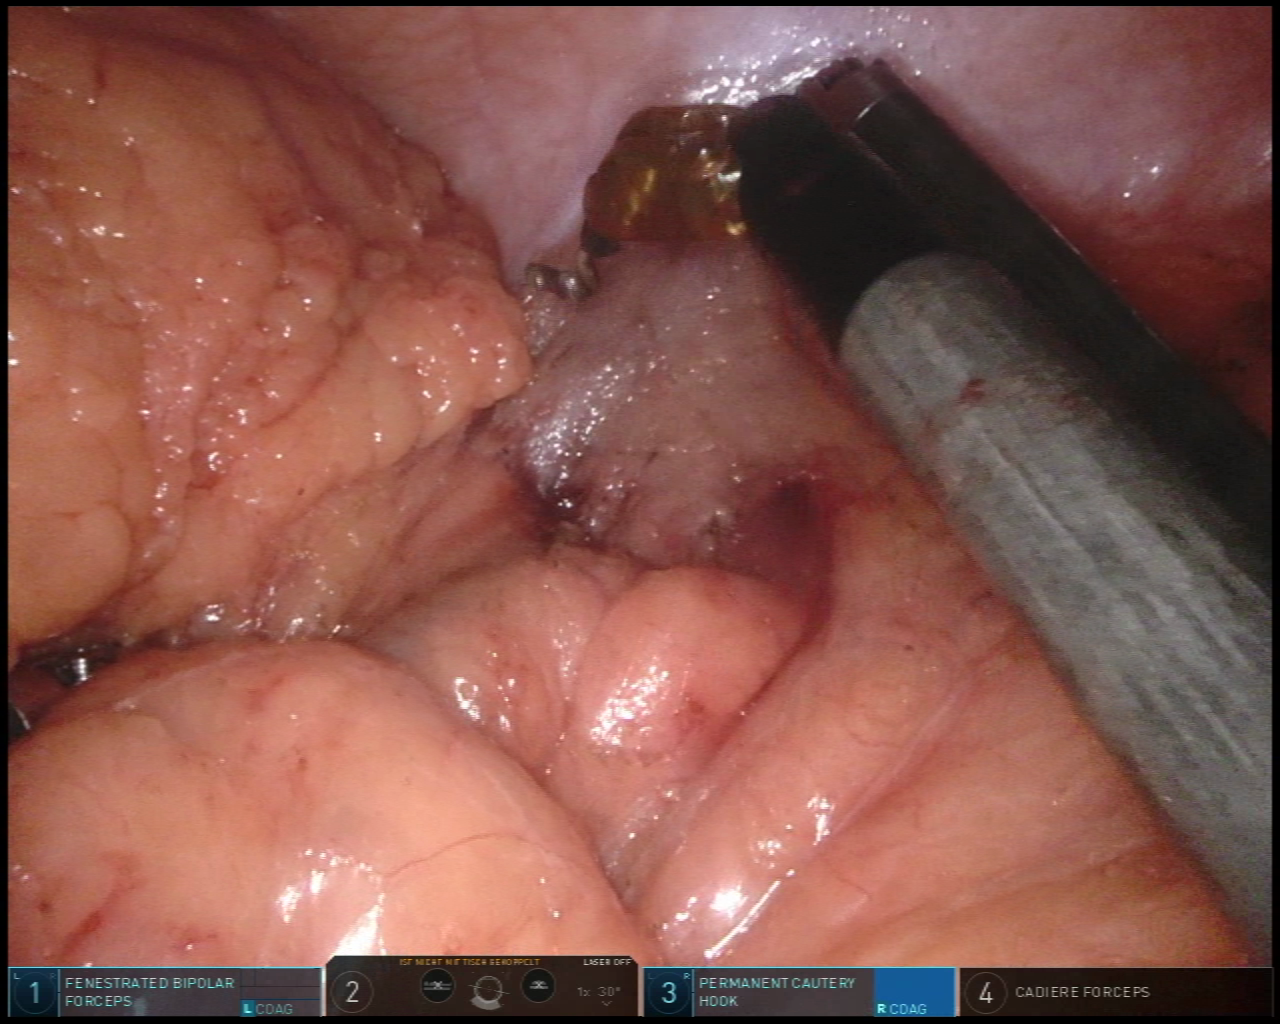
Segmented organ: abdominal_wall
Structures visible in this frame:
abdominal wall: yes
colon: no
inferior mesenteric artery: no
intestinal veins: no
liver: no
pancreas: no
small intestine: no
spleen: no
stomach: no
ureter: no
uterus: no
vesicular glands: no